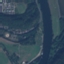
Label: River